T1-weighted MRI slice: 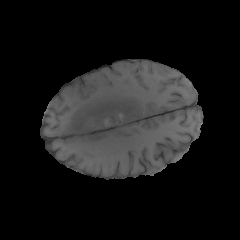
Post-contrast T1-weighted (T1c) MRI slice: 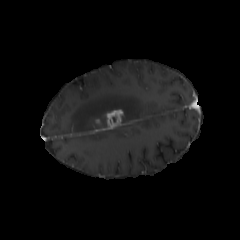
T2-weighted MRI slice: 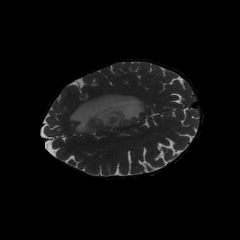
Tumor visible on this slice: yes